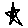
Label: star